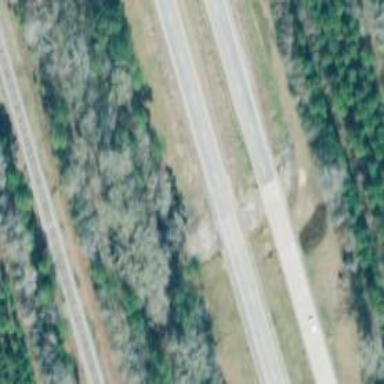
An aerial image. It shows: Asphalt dual carriageway classified as trunk highway.